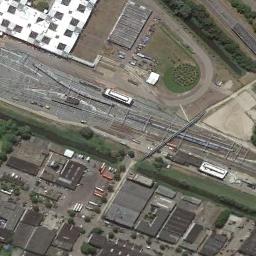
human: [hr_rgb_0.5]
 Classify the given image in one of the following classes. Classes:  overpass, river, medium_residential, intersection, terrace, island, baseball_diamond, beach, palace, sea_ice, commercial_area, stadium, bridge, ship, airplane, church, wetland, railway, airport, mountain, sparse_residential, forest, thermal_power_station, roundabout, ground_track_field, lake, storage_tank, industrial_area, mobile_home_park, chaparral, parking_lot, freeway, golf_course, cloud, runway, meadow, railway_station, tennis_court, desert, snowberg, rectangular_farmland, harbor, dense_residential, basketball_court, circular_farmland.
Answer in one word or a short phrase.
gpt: railway